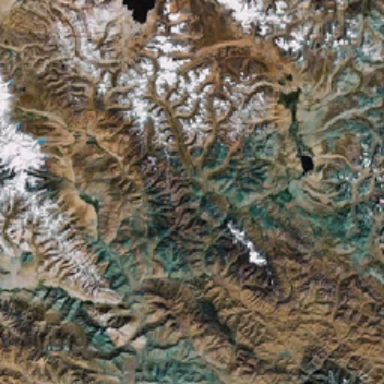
The two lakes lie between the mountains of white and green peaks .